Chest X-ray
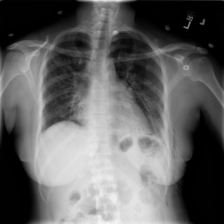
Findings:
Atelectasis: negative
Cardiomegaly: negative
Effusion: negative
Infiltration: negative
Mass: negative
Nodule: negative
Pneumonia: negative
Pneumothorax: positive
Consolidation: negative
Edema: negative
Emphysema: negative
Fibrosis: negative
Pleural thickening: negative
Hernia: negative